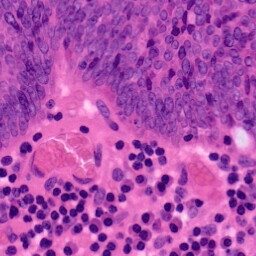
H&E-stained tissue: Colon